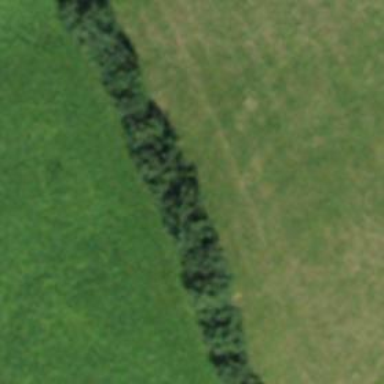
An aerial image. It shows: Hedge barrier.